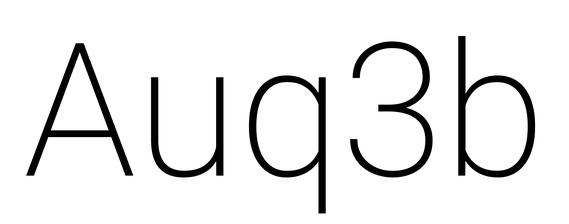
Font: Roboto_ExtraLight